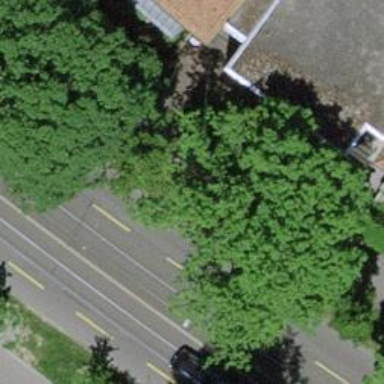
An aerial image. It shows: Avenue lined with trees.